【题型】选择题　【知识点】平面几何　【难度】medium
如图，$\square ABCD$中，点$G$在$DA$的延长线上，直线$GC$交$AB$于点$E$，交$BD$于点$O$．下列结论正确的是（  ）

\n_fig1\n

A．$\dfrac{GO}{CO}=\dfrac{CO}{EO}$ \qquad \qquad B．$\dfrac{OD}{OB}=\dfrac{AD}{BC}$
C．$\dfrac{AE}{EB}=\dfrac{GE}{OE}$ \qquad \qquad D．$\dfrac{BE}{CD}=\dfrac{GD}{BC}$

\vspace{0.2cm}
【解答】

\noindent \textbf{【答案】} A

\vspace{0.2cm}
\noindent \textbf{【分析】} 本题考查平行四边形的性质，相似三角形的判定和性质，根据平行四边形的对边平行，得到$\triangle DOG \sim \triangle BOC$，$\triangle AEG \sim \triangle BCE$，$\triangle BOE \sim \triangle DOC$，根据平行线分线段成比例和相似三角形的性质，进行判断即可．

\vspace{0.2cm}
\noindent \textbf{【详解】} 解：$\because \square ABCD$，
$\therefore AD \parallel BC, AB \parallel CD$，
$\therefore \dfrac{OG}{OC}=\dfrac{OD}{OB},\dfrac{OD}{OB}=\dfrac{OC}{OE}$，
$\therefore \dfrac{GO}{CO}=\dfrac{CO}{EO}$；故A选项正确，符合题意；

$\because AD \parallel BC, AB \parallel CD$，
$\therefore \triangle DOG \sim \triangle BOC$，$\triangle AEG \sim \triangle BCE$，$\triangle BOE \sim \triangle DOC$，
$\therefore \dfrac{OD}{OB}=\dfrac{GD}{BC},\dfrac{AE}{EB}=\dfrac{GE}{BC},\dfrac{BE}{CD}=\dfrac{OE}{OC}=\dfrac{CO}{OG}=\dfrac{BC}{DG}$，故B，C，D选项错误，不符合题意，
故选A．

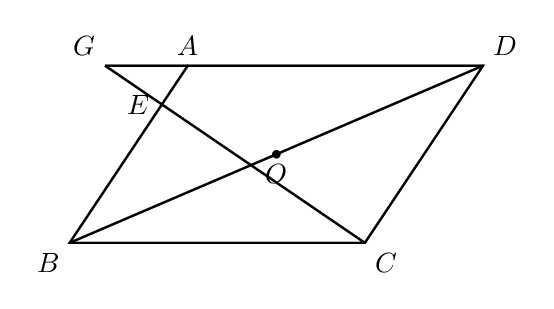